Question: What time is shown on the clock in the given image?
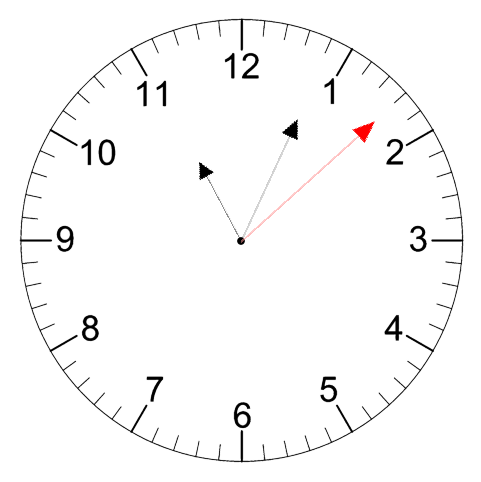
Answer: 11:04:08